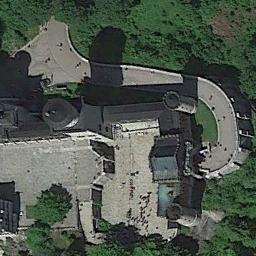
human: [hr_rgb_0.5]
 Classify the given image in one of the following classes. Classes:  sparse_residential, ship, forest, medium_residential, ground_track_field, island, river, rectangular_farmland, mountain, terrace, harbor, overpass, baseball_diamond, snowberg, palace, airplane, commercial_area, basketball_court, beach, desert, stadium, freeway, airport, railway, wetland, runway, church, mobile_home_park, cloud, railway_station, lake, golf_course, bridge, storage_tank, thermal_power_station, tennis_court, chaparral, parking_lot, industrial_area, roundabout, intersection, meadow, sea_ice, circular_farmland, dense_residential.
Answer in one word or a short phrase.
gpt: palace